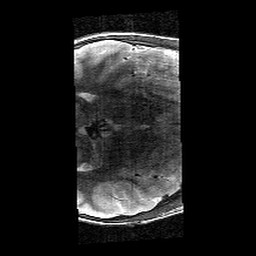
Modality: T2w
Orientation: axial
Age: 13
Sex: male
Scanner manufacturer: siemens
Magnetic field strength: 3 T
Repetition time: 9.23 s
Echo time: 0.067 s